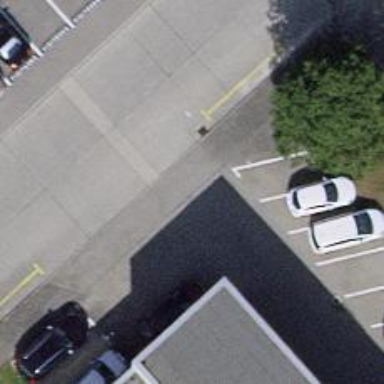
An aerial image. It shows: Road serving as parking aisle.